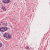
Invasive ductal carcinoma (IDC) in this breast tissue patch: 0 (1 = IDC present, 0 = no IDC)